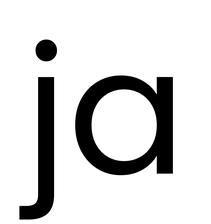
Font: Poppins-Regular